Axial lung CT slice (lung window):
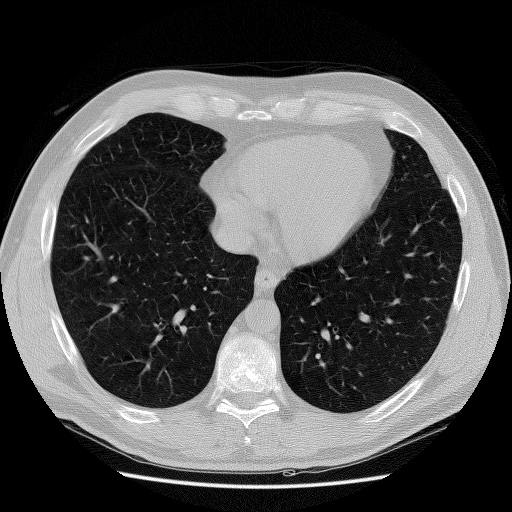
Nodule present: no